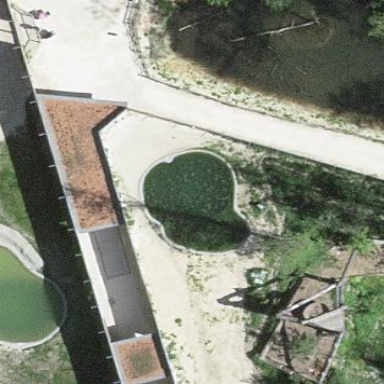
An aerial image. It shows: Pond surrounded by natural water.